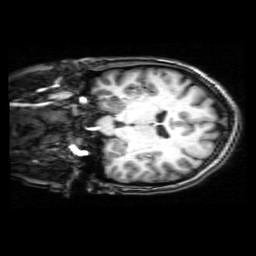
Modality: T1w
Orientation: coronal
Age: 24
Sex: female
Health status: healthy
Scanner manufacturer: philips
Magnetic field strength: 3 T
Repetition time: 0.008 s
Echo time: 0.0037 s